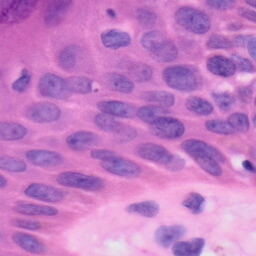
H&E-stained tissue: Skin